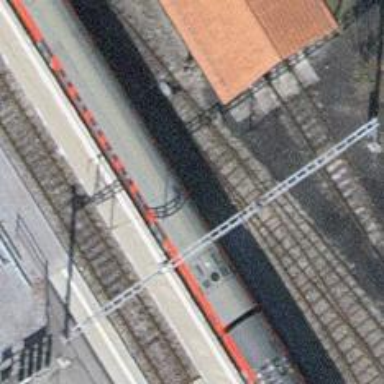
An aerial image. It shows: Single-track railway yard.